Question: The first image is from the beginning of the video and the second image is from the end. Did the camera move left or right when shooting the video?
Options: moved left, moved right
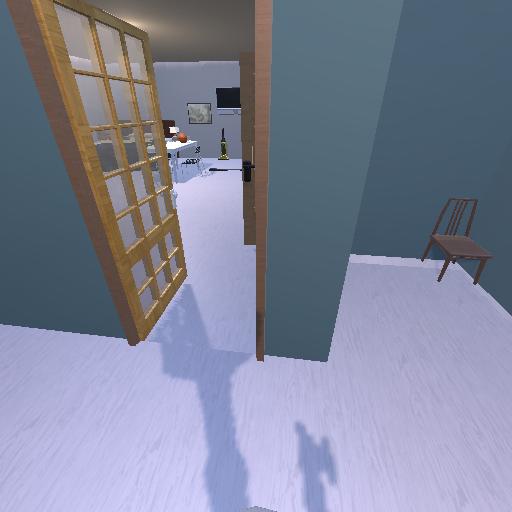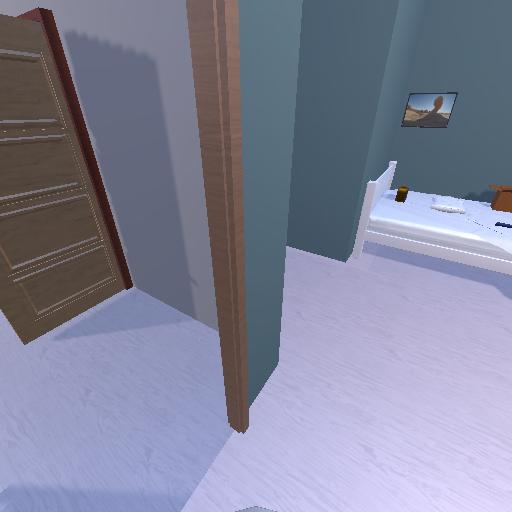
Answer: moved left